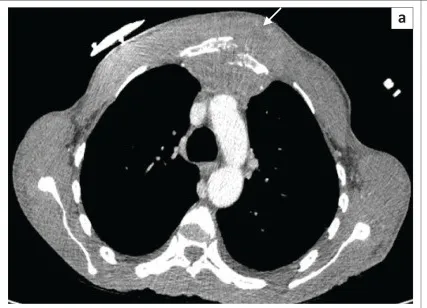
Axial post-contrast CT imaging of the thorax on soft tissue windows demonstrates destruction of the sternum with surrounding soft tissue mass lesion (arrow).
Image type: radiology (ct)